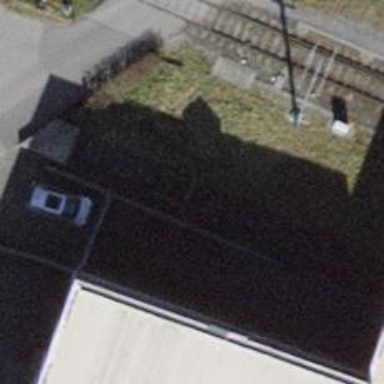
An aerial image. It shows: Railway buffer stop.